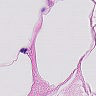
Metastatic tissue present: no